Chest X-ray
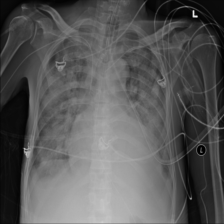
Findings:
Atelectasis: positive
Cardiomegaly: positive
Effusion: positive
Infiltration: positive
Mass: negative
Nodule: negative
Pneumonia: negative
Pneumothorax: negative
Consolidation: negative
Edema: negative
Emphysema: negative
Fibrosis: negative
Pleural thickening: negative
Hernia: negative